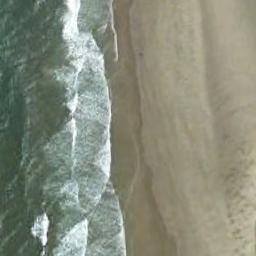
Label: beach